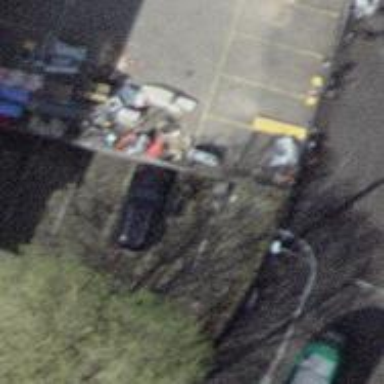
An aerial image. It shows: Parking area with surface.